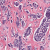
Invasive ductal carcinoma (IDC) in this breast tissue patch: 1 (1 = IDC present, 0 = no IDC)